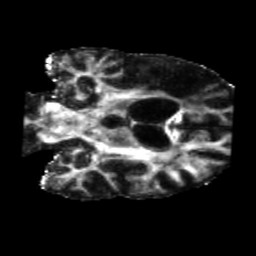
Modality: FA
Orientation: coronal
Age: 71
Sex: male
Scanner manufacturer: siemens
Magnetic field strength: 3 T
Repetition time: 5.25 s
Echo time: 0.08 s